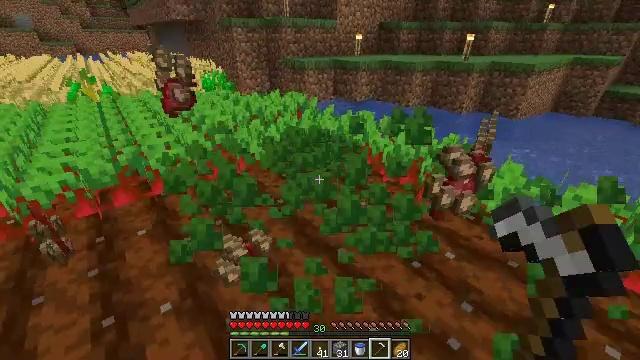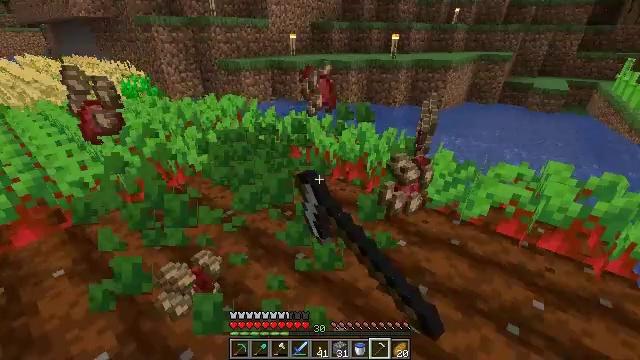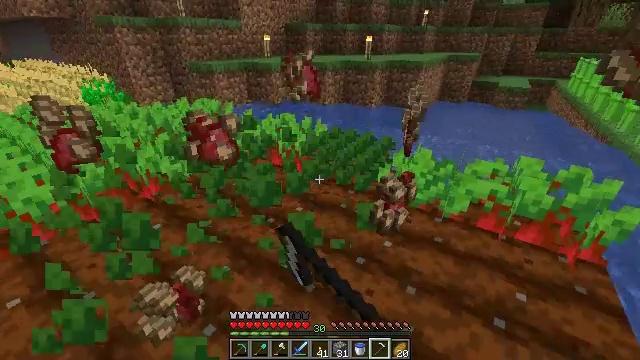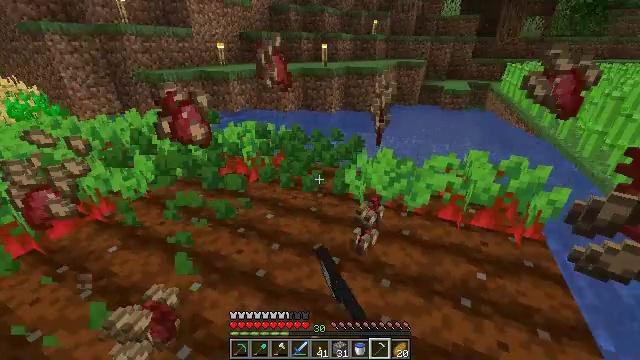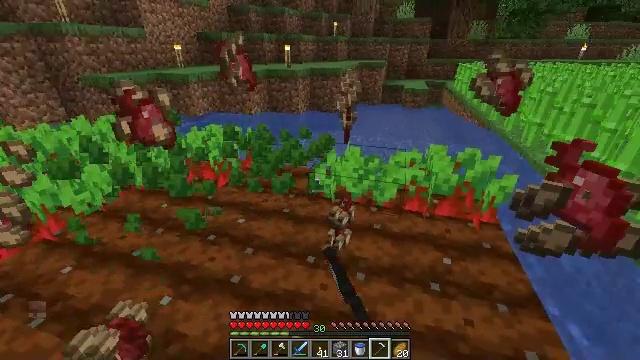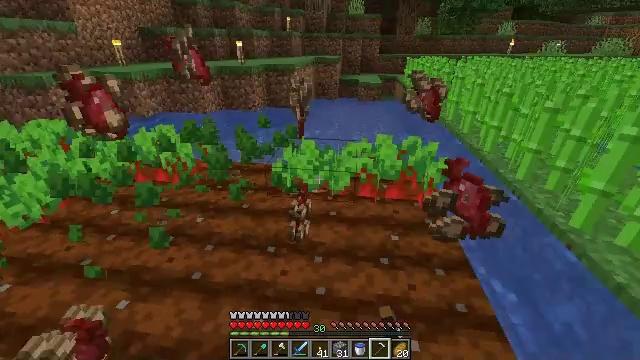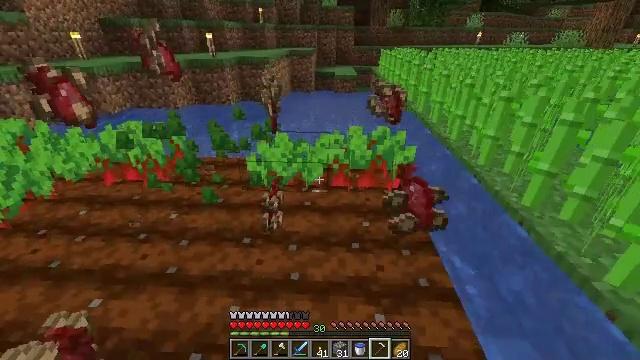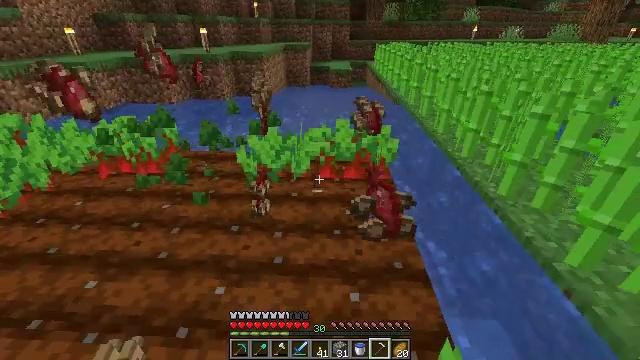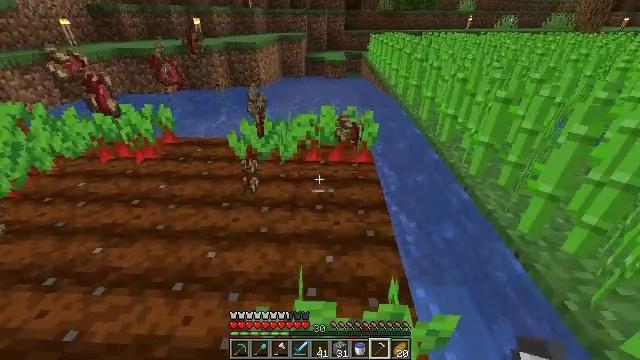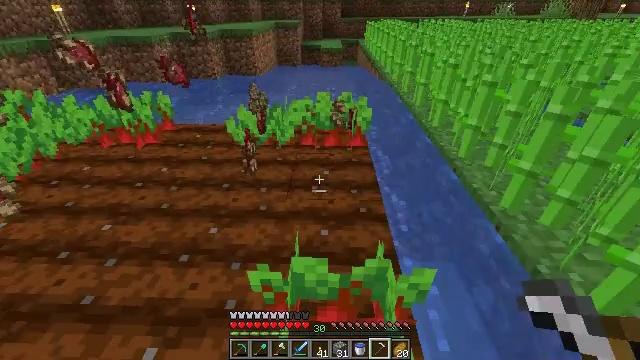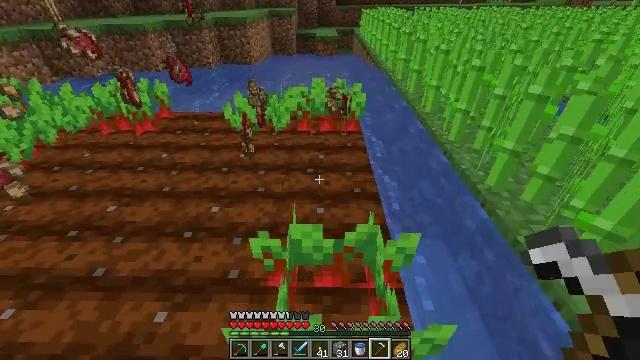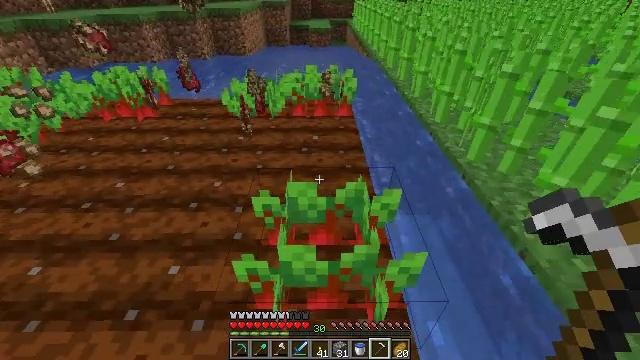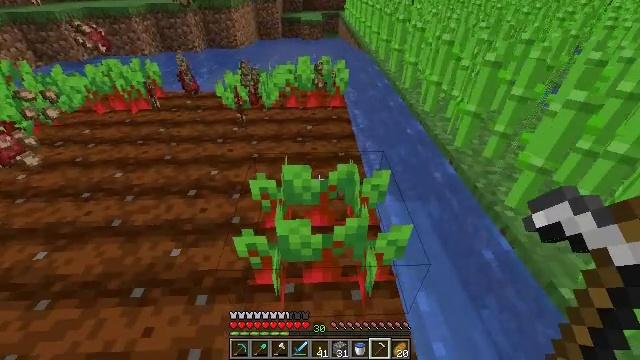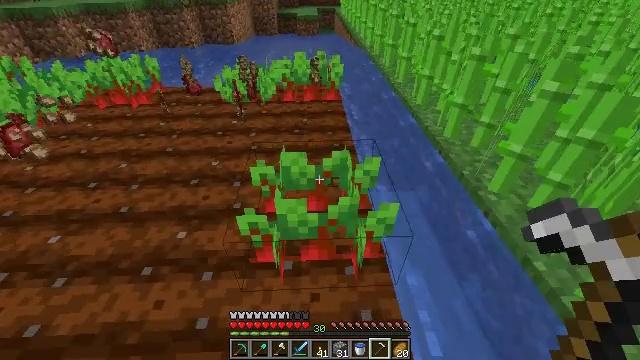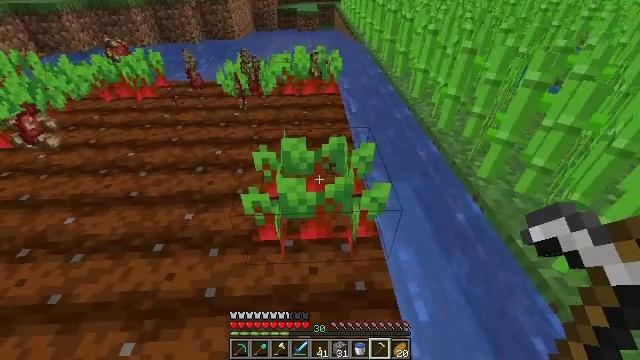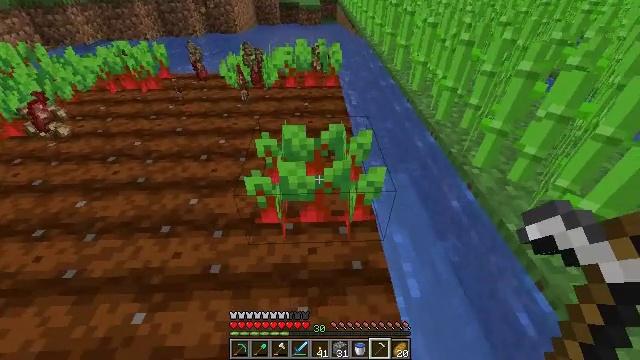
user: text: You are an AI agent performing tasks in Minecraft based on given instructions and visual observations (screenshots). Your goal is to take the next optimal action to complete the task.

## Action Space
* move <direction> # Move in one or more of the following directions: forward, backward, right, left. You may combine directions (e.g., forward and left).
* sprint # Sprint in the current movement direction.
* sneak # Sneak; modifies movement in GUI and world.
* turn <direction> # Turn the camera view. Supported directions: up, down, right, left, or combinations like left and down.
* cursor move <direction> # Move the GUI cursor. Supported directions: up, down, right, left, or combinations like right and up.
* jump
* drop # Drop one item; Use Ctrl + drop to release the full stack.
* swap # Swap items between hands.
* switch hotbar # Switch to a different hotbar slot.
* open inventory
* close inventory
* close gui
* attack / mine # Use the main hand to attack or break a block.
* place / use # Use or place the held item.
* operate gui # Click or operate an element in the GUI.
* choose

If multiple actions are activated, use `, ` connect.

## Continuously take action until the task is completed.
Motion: motion action
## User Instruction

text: Harvest beetroots from the farm.
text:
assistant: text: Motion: turn right, attack / mine
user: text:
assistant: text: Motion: turn right, attack / mine
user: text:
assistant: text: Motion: move back, turn right and up, attack / mine
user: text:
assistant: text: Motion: move back and move right, turn right
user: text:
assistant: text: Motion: move back and move right, turn right
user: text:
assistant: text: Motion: move back and move right, turn right and down
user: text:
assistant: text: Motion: move back and move right
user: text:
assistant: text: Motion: move back, turn down
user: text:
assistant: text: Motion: move back, turn down
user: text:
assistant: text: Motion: move back, turn down
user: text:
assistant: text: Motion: move back, turn right and down
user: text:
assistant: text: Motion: move back, turn right and down
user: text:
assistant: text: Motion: move back
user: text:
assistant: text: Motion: no_op
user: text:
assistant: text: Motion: no_op
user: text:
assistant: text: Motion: attack / mine
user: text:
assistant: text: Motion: move forward, turn left and up, attack / mine
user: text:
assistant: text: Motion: move forward, turn left and up, attack / mine
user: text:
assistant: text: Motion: move forward, turn up, attack / mine
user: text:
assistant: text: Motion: move forward, turn up, attack / mine
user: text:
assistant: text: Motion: move forward, attack / mine
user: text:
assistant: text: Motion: move forward, attack / mine
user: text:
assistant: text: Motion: move forward, attack / mine
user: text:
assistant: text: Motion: move forward, attack / mine
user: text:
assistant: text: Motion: move forward, attack / mine
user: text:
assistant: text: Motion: move forward, attack / mine
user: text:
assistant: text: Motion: move forward, turn left and down, attack / mine
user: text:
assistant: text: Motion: move forward, turn left and down, attack / mine
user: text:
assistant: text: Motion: move forward and move right, turn left, attack / mine
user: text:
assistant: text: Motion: move forward and move right, turn left, attack / mine